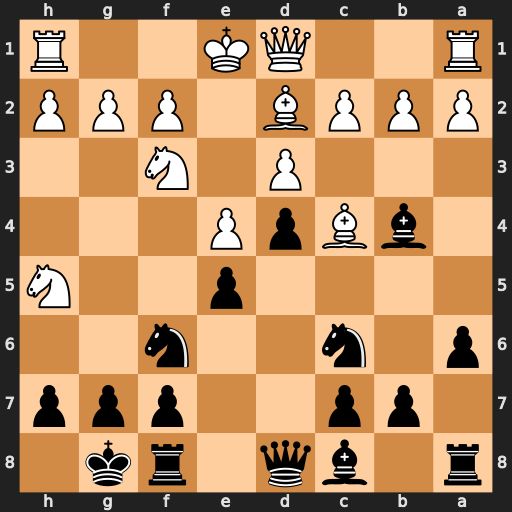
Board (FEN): r1bq1rk1/1pp2ppp/p1n2n2/4p2N/1bBpP3/3P1N2/PPPB1PPP/R2QK2R
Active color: b
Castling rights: KQ
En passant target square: -
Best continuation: Nxh5 Bxb4 Nxb4